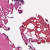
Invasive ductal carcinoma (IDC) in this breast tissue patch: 0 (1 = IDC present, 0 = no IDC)